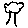
Label: tree